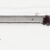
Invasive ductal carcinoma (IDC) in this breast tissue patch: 0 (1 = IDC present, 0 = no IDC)